Question: ## Details
I have 3 tables :
- - -
## Diagram

I am not sure if I set the relation between them correctly.
Please correct me if I am wrong.
## Here is what I did
In 'CatalogDownload.php'
'''
public function export_frequencies(){
return $this->belongsToMany('ExportFrequency','export_frequencies_catalog_downloads','export_frequency_id','catalog_download_id');
}
'''
In 'ExportFrequency.php'
'''
public function catalog_downloads(){
return $this->belongsToMany('CatalogDownload','export_frequencies_catalog_downloads','export_frequency_id','catalog_download_id');
}
'''
## Questions
- According to my diagram - Did I assign the relationship correctly ?
I hope I didn't mix up between 'hasMany' and 'belongsTo' - Will I need a class or a model for a Pivot Table ?
Thanks
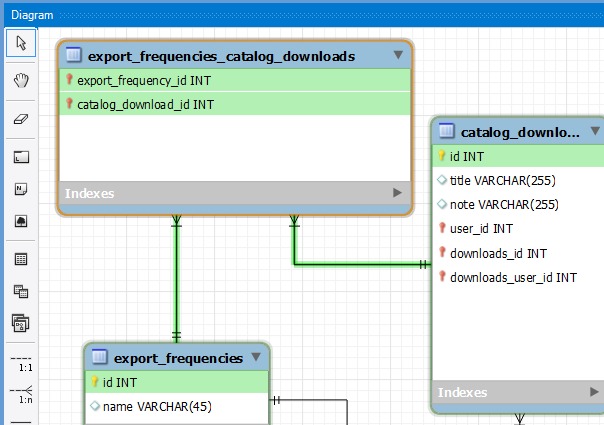
Answer: Since 'export_frequencies' is in the 'CatalogDownload' model you have to invert the ID's because the parameters of belongsToMany are as follows:
'''
1. Name of the referenced (target) Model (ExportFrequency)
2. Name of the Pivot table
3. Name of the id colum of the referencing (local) Model (CatalogDownload in this case)
4. Name of the id colum of the referenced (target) Model (ExportFrequency in this case)
'''
what leads to this function:
'''
public function export_frequencies(){
return $this->belongsToMany('ExportFrequency','export_frequencies_catalog_downloads','export_frequency_id','catalog_download_id');
}
'''
The other function was correct.
If you had some data in your pivot table, for instance a colum with the name 'someCounter' then you will have to tell the relation to load that column when creating the pivot object like this:
'''
public function export_frequencies(){
return $this->belongsToMany('ExportFrequency','export_frequencies_catalog_downloads','export_frequency_id','catalog_download_id')->withPivot('someCounter');
}
'''
That will load the column and make it avalible like this:
'''
$catalogDownload->export_frequencies()->first()->pivot->someCounter;
'''
You will need a separate Pivot Model if you need to do some special handling for the fields or if that pivot itself has a relation of its own but then you might consider using a full blown model instead of a pure Pivot Model.